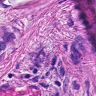
Metastatic tissue present: yes